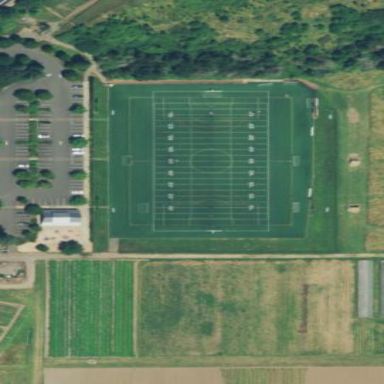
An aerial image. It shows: Multi-sport pitch on leisure land.